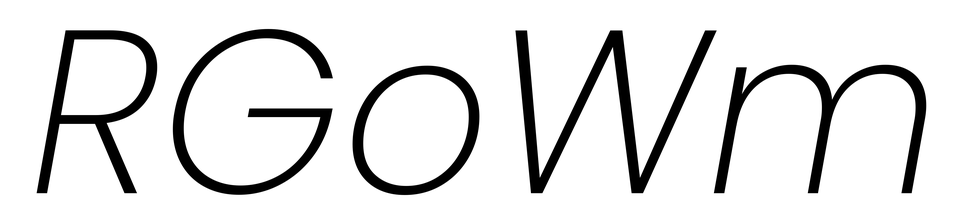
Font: Poppins-ExtraLightItalic